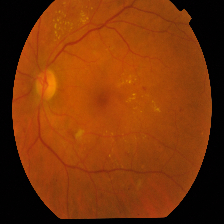
Diabetic retinopathy grade: Proliferative DR